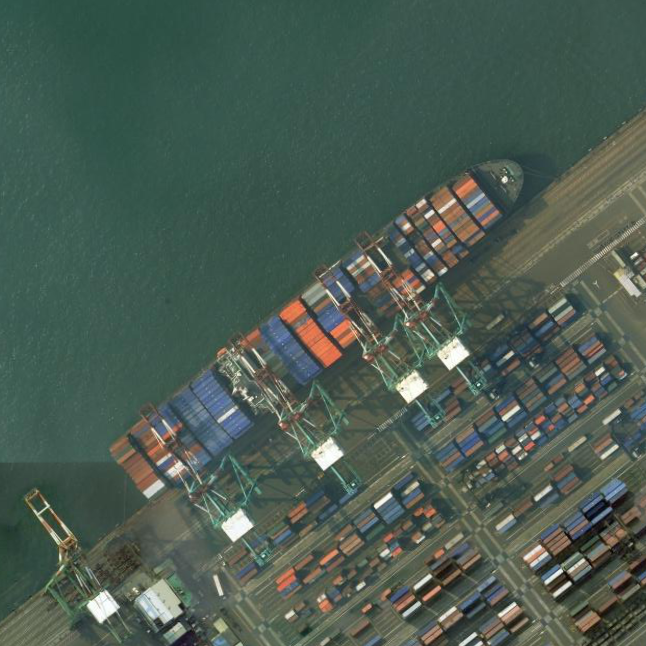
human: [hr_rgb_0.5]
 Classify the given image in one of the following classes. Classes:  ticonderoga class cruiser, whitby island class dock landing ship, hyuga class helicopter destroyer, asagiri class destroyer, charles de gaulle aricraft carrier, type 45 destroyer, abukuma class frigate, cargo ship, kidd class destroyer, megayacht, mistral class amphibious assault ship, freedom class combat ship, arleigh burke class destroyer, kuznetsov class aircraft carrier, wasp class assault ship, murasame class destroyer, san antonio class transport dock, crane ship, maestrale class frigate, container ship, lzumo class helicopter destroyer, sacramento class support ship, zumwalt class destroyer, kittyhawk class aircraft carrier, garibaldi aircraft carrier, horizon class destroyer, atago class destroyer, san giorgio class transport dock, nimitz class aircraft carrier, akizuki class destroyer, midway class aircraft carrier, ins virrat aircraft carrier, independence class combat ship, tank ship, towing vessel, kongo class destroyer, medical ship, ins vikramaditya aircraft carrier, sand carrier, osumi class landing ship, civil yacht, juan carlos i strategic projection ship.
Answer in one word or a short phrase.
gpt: Container ship